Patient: sex F, age 29
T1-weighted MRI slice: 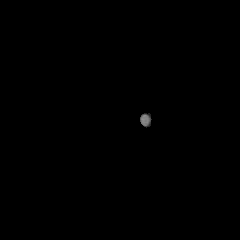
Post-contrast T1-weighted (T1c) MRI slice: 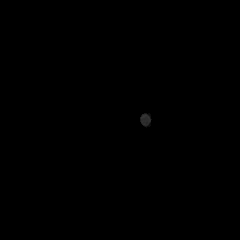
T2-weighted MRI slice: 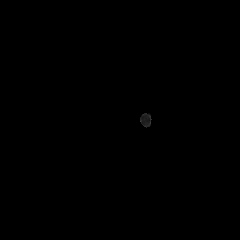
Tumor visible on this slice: no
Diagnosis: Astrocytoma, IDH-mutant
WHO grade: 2